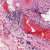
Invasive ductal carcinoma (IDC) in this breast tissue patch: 1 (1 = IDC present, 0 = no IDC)